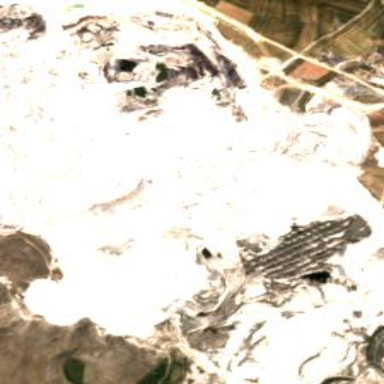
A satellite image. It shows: Quarry area.